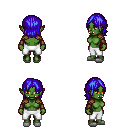
a pixel art fantasy rpg character, female body template, orc, green skin, leather shoulder armor, white pants, blue long bangs hairstyle, leather bracers, white slippers, four views (front, back, left, right), 2x2 character sprite sheet, small pixel art, hard edges, no anti-aliasing